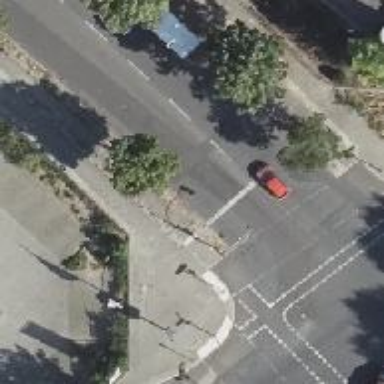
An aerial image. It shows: Road with traffic signals.